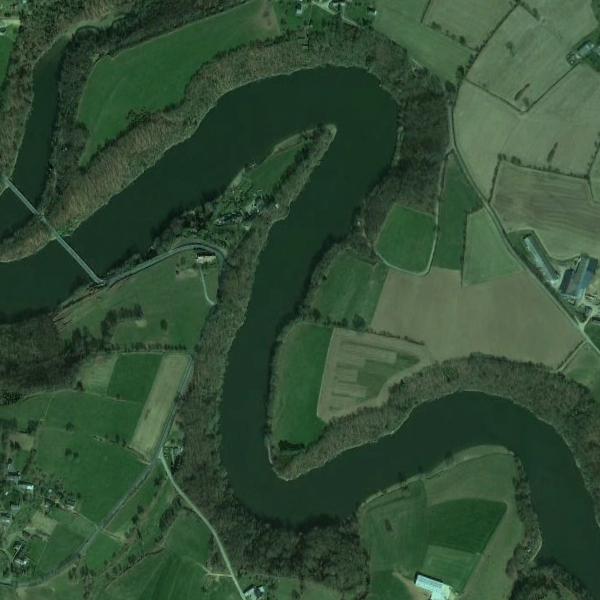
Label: River